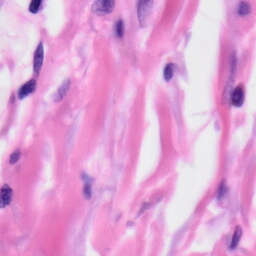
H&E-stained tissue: Skin